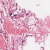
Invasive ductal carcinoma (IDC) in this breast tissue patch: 0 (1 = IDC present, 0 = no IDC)